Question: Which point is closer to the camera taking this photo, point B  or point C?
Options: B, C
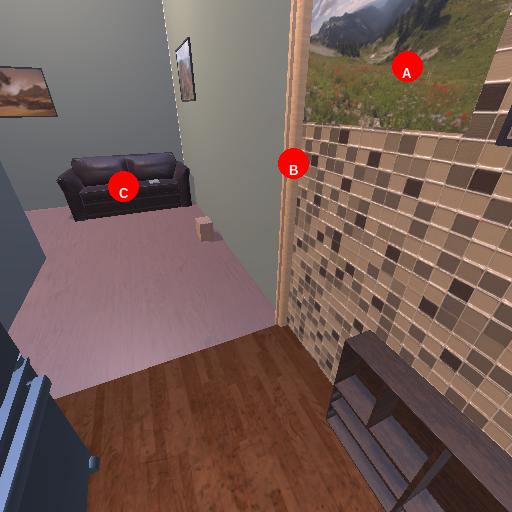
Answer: B